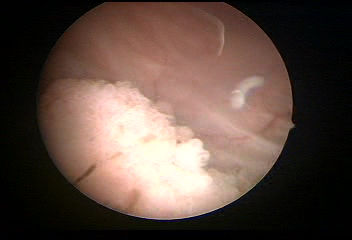
Modality: WLC
Class: Malignant
Subclass: HighGradePapillary
Lesion: L2
Stage: Ta
Morphology: Papillary
Bladder cancer association: Yes
Annotated structures: Tumor